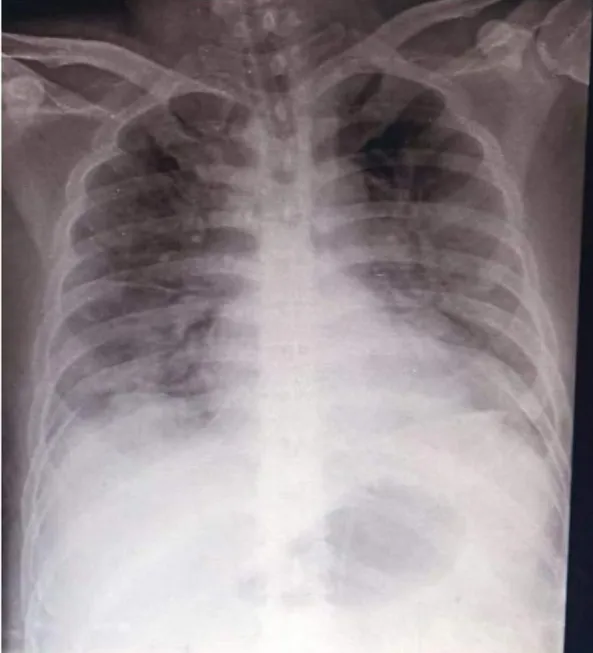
Posteroanterior chest radiograph of patient 2, 30 January 2020 (illness day 13). Endotracheal tube in situ approximately 2 cm above the carina. There is worsening of the previously noted pneumonia.
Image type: radiology (x_ray)